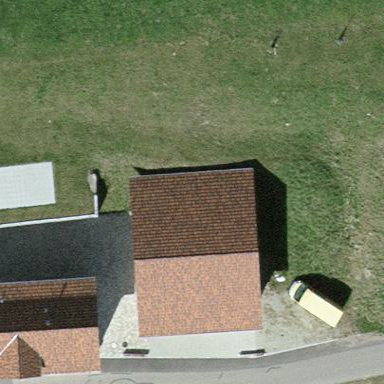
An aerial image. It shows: Garage building.